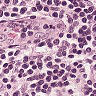
Metastatic tissue present: no